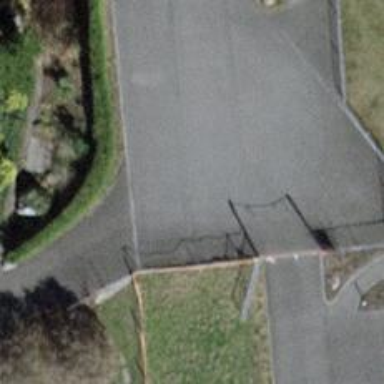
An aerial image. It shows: Gate.